Question: The problem I experience is best summarized with a picture and an explanation.
I am using CSS3 Grid and I have 4 columns in the same row, all containing a string of 4 digits as shown below.
The Problem is that I can't figure out a way to make sure the text of the first- and last column of the row is aligned to the edges while still keeping equal spacing between the content of all 4 columns:

I have tried centering the text, but this results in the card number not being aligned with the edges of the grid.
'''
<ng-container *ngFor="let section of _CardNumberSections">
<div class="card-number-section">
{{ section }}
</div>
</ng-container>
'''
'''
.credit-card{
position: relative;
display: -ms-grid;
display: grid;
-ms-grid-columns: 1fr 1fr 1fr 1fr;
grid-template-columns: 1fr 1fr 1fr 1fr;
-ms-grid-rows: auto 1fr 1fr;
grid-template-rows: auto auto auto 1fr;
grid-row-gap: 5px;
width: 326px;
//height:204px;
padding:27px 27px 17px 27px;
border-radius: 6px;
background: #fff;
border: 1px solid #efefef;
box-shadow: 0px 2px 24px 0px rgba(0,0,0, 0.07);
box-sizing: border-box;
overflow: hidden;
.card-number-section{
-ms-grid-row: 3;
grid-row:3;
padding-bottom: 20px;
font-family: $family-open-sans;
font-size: 18px;
font-weight: 600;
color: #4a4a4a;
}
'''
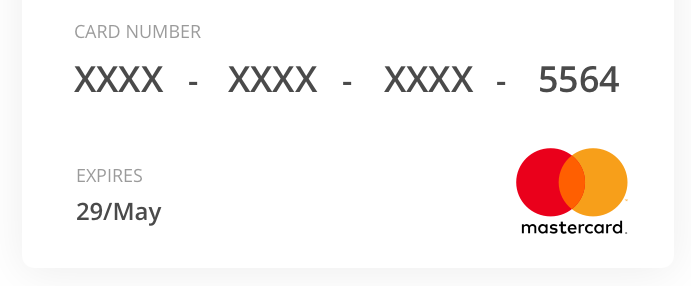
Answer: You can create empty columns to use as separators:
'''
.credit-card {
position: relative;
display: -ms-grid;
display: grid;
-ms-grid-columns: 1fr 1fr 1fr 1fr;
grid-template-columns: auto 1fr auto 1fr auto 1fr auto;
grid-template-areas: "a . b . c . d";
-ms-grid-rows: auto 1fr 1fr;
grid-template-rows: auto auto auto 1fr;
grid-row-gap: 5px;
width: 326px;
//height:204px;
padding: 27px 27px 17px 27px;
border-radius: 6px;
background: #fff;
border: 1px solid #efefef;
box-sizing: border-box;
overflow: hidden;
background-color: lightgreen;
background-clip: content-box;
}
.card-number-section {
-ms-grid-row: 3;
grid-row: 3;
grid-area: a;
padding-bottom: 20px;
font-family: $family-open-sans;
font-size: 18px;
font-weight: 600;
background-color: wheat;
}
.card-number-section:nth-child(2) {
grid-area: b;
}
.card-number-section:nth-child(3) {
grid-area: c;
}
.card-number-section:nth-child(4) {
grid-area: d;
}
'''
'''
<div class="credit-card">
<div class="card-number-section">1111</div>
<div class="card-number-section">2222</div>
<div class="card-number-section">3333</div>
<div class="card-number-section">4444</div>
</div>
'''
alternative snippet using columns:
'''
.credit-card {
position: relative;
display: -ms-grid;
display: grid;
-ms-grid-columns: 1fr 1fr 1fr 1fr;
grid-template-columns: auto 1fr auto 1fr auto 1fr auto;
-ms-grid-rows: auto 1fr 1fr;
grid-template-rows: auto auto auto 1fr;
grid-row-gap: 5px;
width: 326px;
//height:204px;
padding: 27px 27px 17px 27px;
border-radius: 6px;
background: #fff;
border: 1px solid #efefef;
box-sizing: border-box;
overflow: hidden;
background-color: lightgreen;
background-clip: content-box;
}
.card-number-section {
-ms-grid-row: 3;
grid-row: 3;
grid-column: 1;
padding-bottom: 20px;
font-family: $family-open-sans;
font-size: 18px;
font-weight: 600;
background-color: wheat;
}
.card-number-section:nth-child(2) {
grid-column: 3;
}
.card-number-section:nth-child(3) {
grid-column: 5;
}
.card-number-section:nth-child(4) {
grid-column: 7;
}
'''
'''
<div class="credit-card">
<div class="card-number-section">1111</div>
<div class="card-number-section">2222</div>
<div class="card-number-section">3333</div>
<div class="card-number-section">4444</div>
</div>
'''